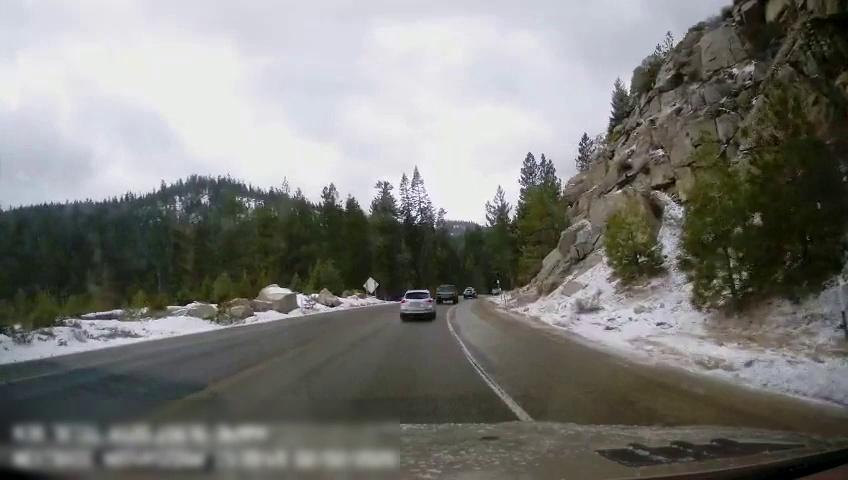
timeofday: Day
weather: Snowy
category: Drivable Space
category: Vehicles | Car
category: Vehicles | Truck
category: Vehicles | SUV
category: Lanes | Current Lane